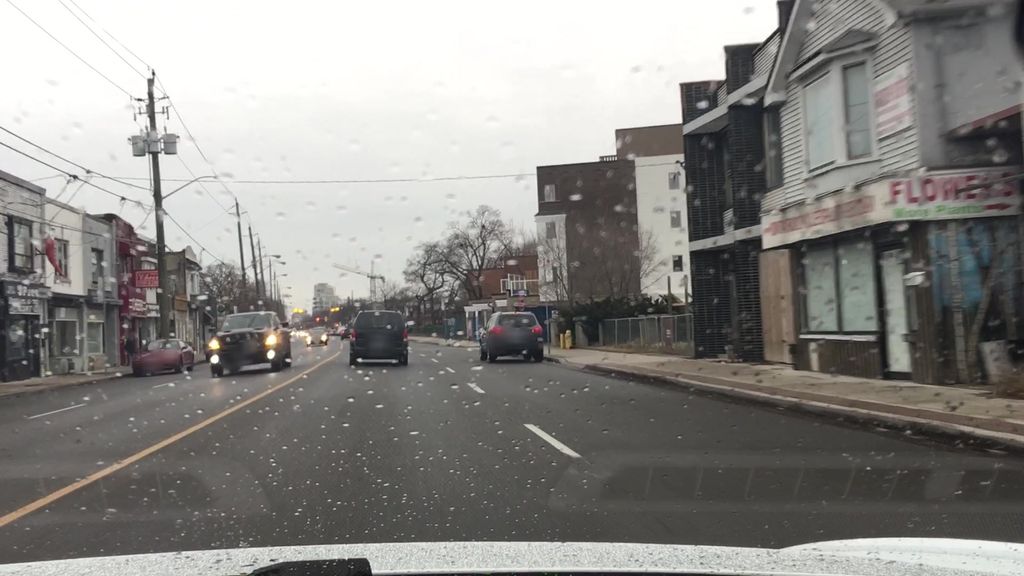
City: toronto